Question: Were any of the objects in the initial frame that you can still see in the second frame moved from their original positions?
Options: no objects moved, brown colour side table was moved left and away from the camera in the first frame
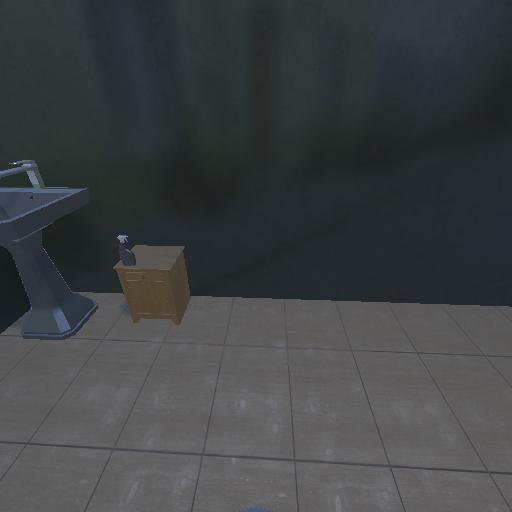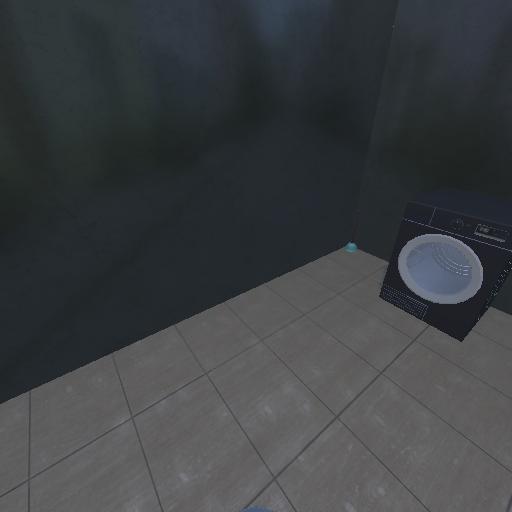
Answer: no objects moved